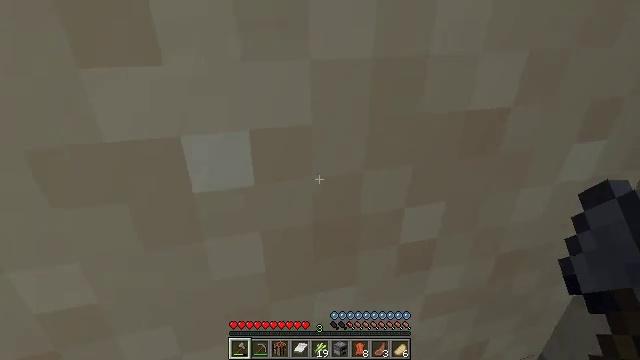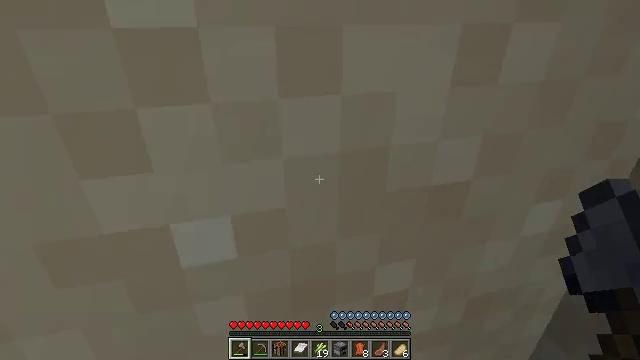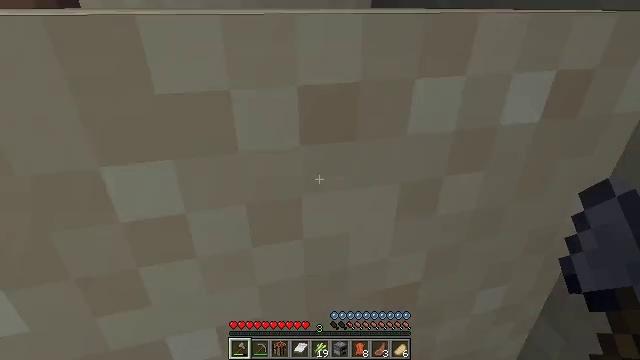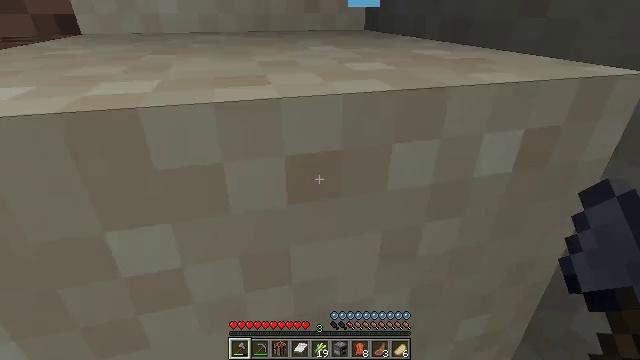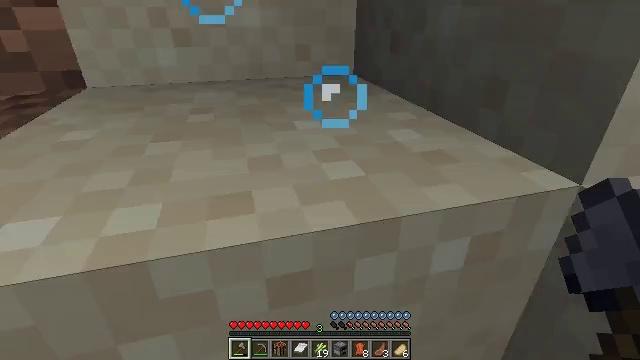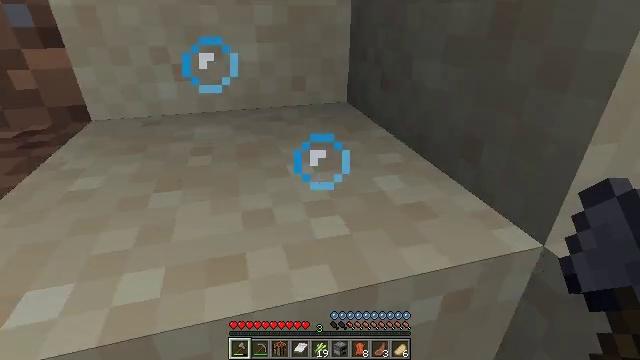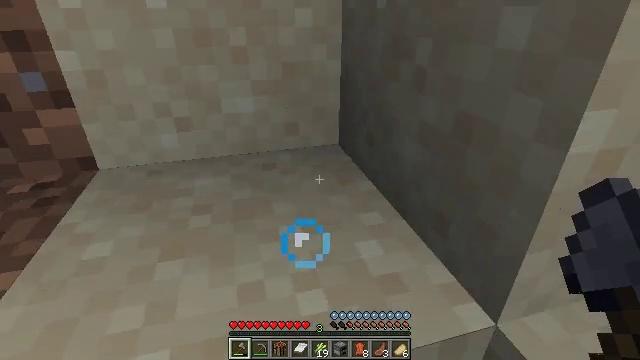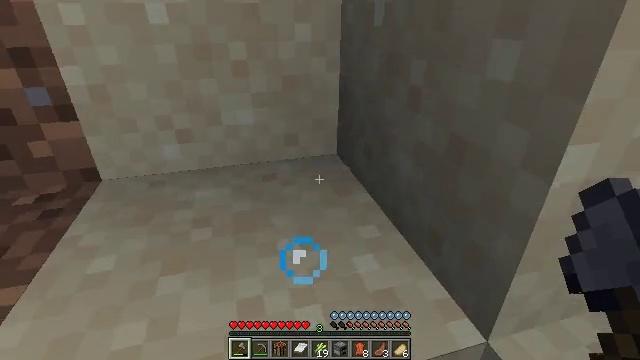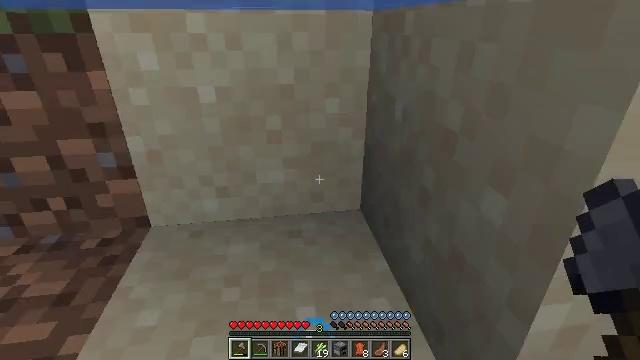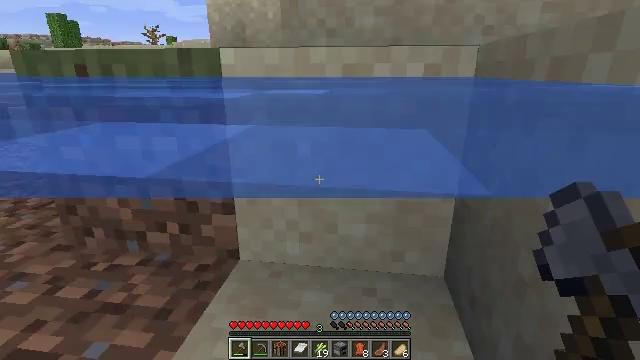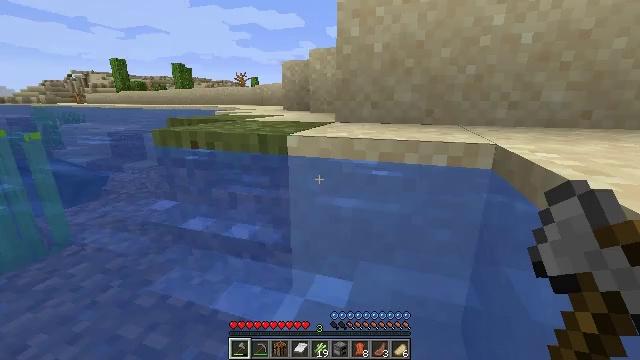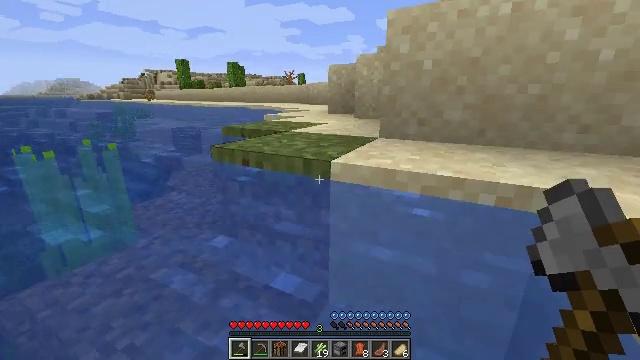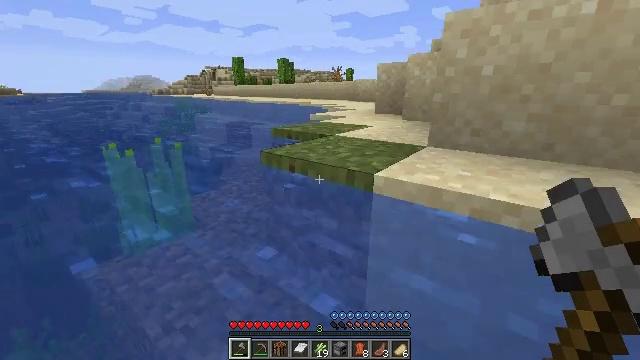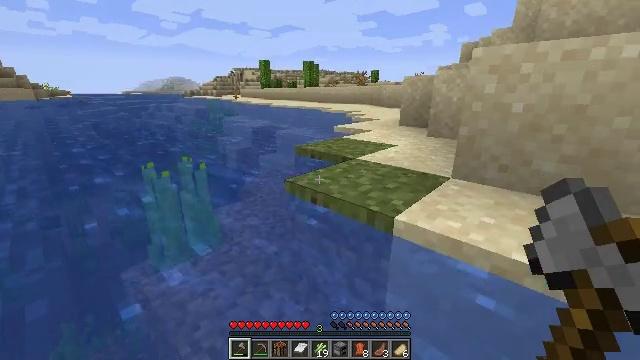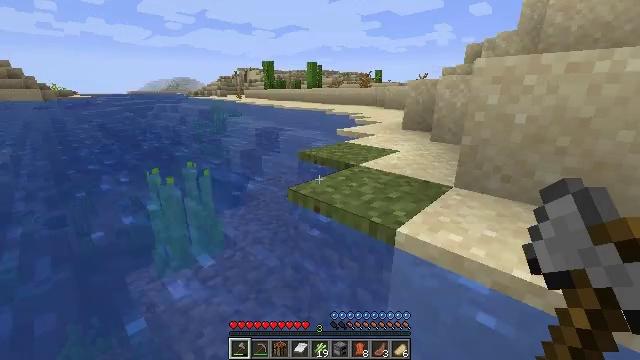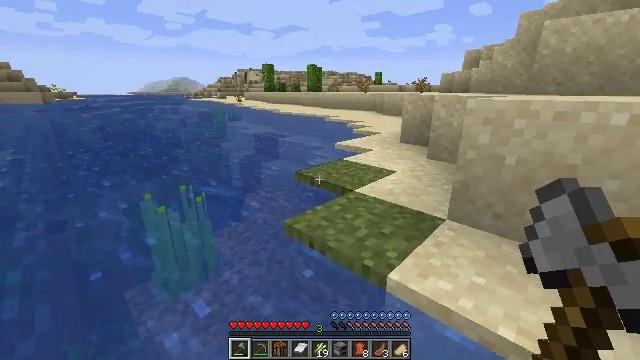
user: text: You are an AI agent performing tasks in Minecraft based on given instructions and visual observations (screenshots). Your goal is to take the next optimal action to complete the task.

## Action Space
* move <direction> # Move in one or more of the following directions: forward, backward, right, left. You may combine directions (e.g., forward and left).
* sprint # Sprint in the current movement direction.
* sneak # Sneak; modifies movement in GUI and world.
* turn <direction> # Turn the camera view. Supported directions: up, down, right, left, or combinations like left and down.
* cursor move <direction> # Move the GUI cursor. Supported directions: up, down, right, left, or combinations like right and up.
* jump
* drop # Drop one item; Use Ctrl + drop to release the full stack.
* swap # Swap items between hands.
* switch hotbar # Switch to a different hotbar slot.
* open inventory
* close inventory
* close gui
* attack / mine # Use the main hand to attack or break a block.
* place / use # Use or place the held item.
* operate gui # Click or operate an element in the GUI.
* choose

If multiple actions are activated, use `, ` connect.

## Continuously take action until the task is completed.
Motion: motion action
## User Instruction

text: Harvest the dead bush.
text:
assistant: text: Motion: move forward, sprint, jump
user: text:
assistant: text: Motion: move forward, sprint, jump
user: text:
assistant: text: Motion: move forward, sprint, jump
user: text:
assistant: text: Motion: move forward, sprint, jump
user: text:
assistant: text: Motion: move forward, sprint, jump
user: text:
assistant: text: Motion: move forward, sprint, jump
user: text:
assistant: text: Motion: move forward, sprint, jump
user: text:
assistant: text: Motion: move forward, sprint, turn left and up, jump
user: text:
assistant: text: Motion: move forward, sprint, turn left and up, jump
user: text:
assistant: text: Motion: move forward, sprint, turn left and up, jump
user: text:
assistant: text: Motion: move forward, sprint, turn left and down, jump
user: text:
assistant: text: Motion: move forward, sprint, turn left and down, jump
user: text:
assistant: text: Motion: move forward and move right, sprint, turn left, jump
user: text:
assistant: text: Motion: move forward and move right, sprint, jump
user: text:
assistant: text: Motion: move forward and move right, sprint, jump
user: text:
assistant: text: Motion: move forward and move right, sprint, jump
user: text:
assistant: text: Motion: move forward and move right, sprint, jump
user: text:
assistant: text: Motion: move forward and move right, sprint, jump
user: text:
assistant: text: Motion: move forward and move right, sprint, jump
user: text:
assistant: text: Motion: move forward and move right, sprint, jump
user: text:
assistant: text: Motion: move forward and move right, sprint, jump
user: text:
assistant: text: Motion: move forward and move right, sprint, jump
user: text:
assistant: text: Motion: move forward and move right, sprint, jump
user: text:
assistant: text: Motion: move forward and move right, sprint, turn right and up, jump
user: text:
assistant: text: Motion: move forward and move right, sprint, turn right, jump
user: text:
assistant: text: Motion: move forward and move right, sprint, turn right and up, jump
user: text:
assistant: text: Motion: move forward and move right, sprint, turn right, jump
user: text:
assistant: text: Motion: move forward and move right, sprint, turn right, jump
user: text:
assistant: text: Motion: move forward, sprint, turn right, jump
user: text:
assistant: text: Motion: move forward, sprint, turn right, jump